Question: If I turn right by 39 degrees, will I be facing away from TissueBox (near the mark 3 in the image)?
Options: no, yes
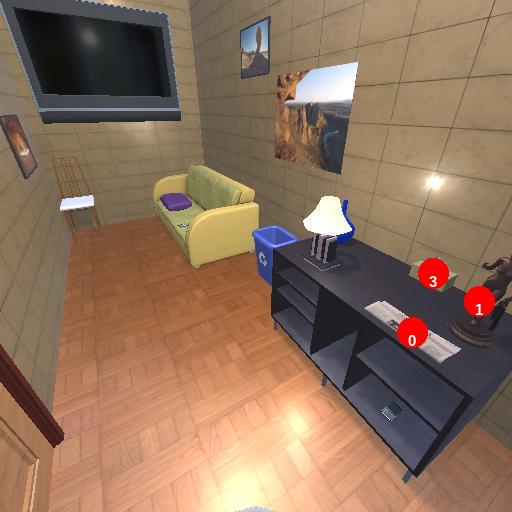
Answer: no